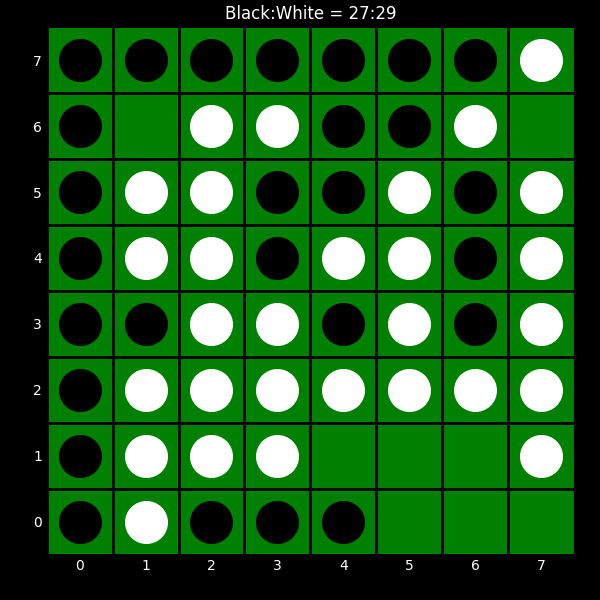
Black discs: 27
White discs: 29